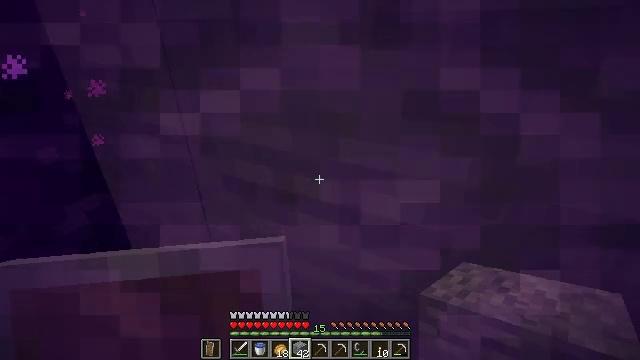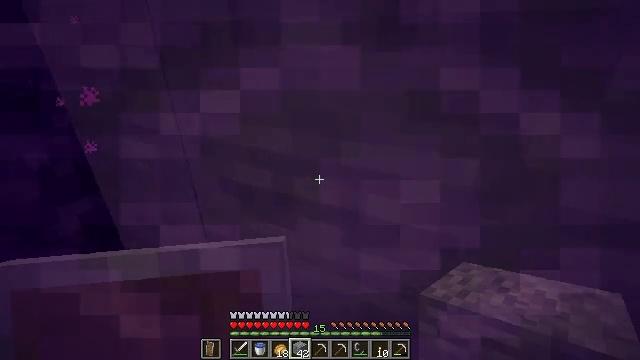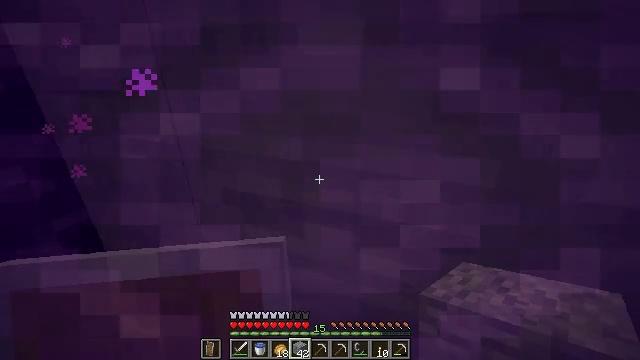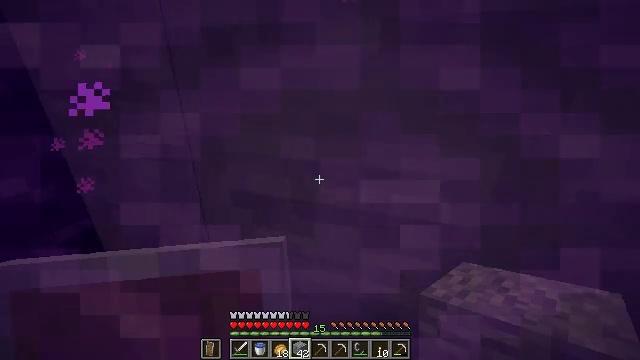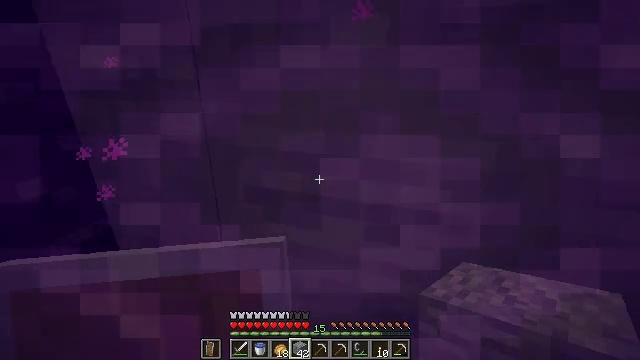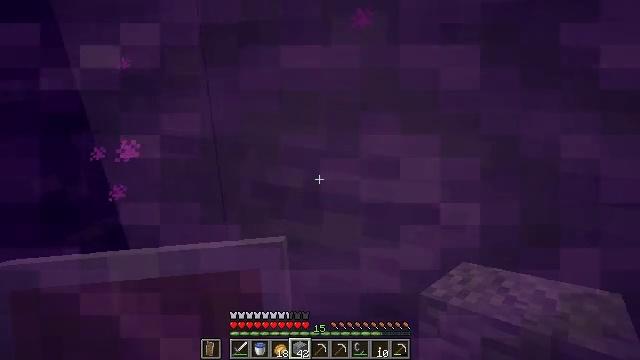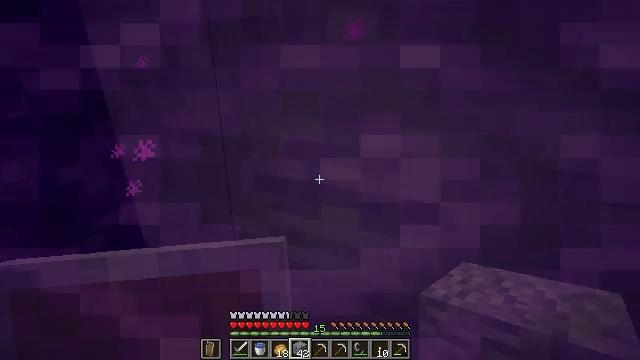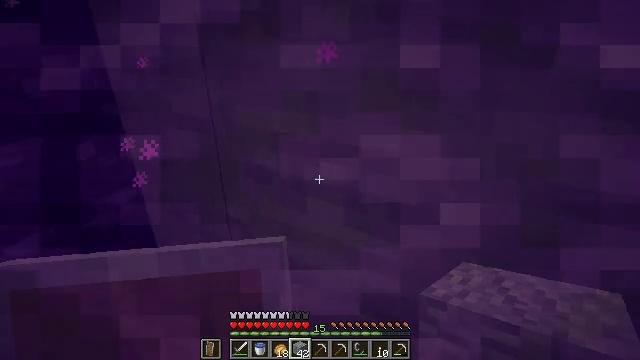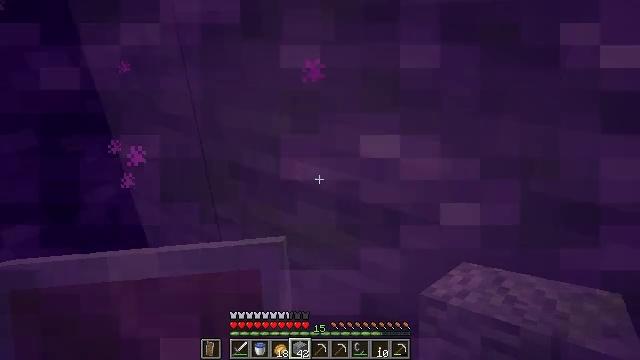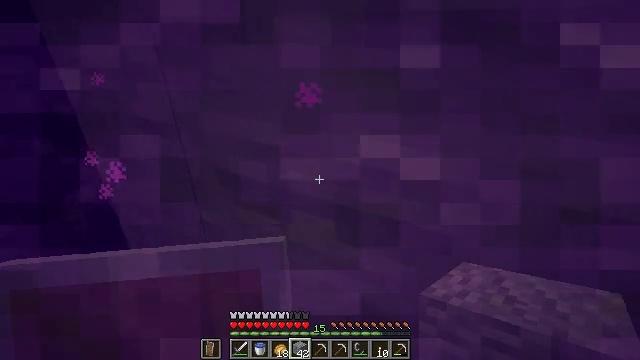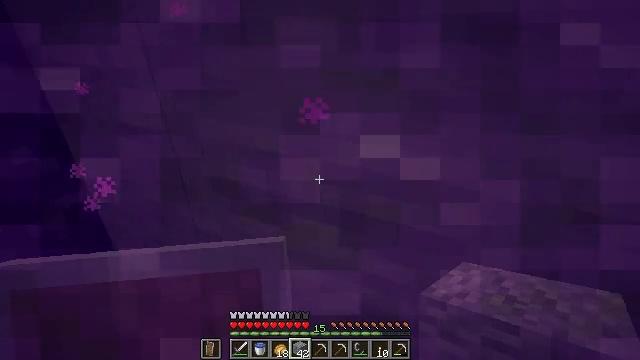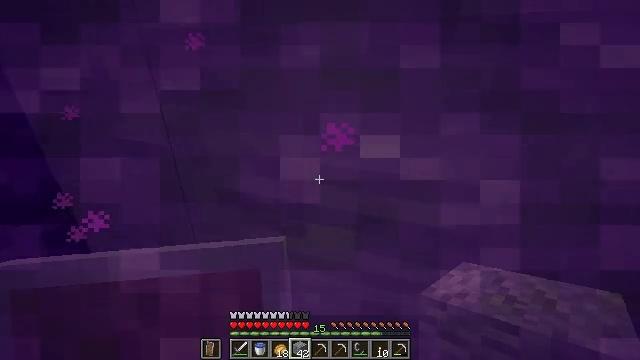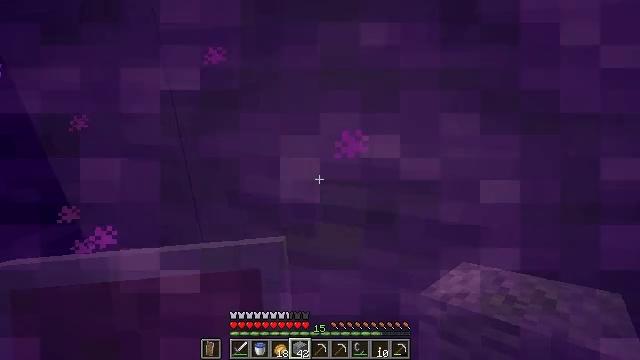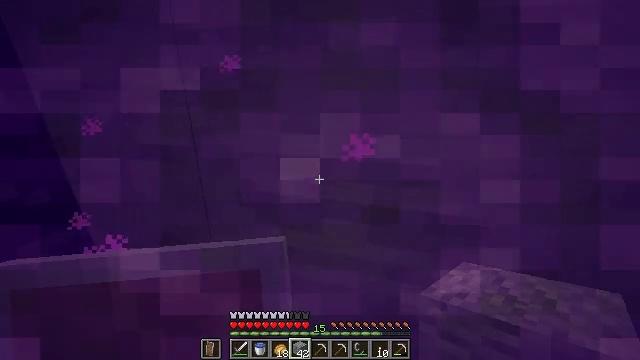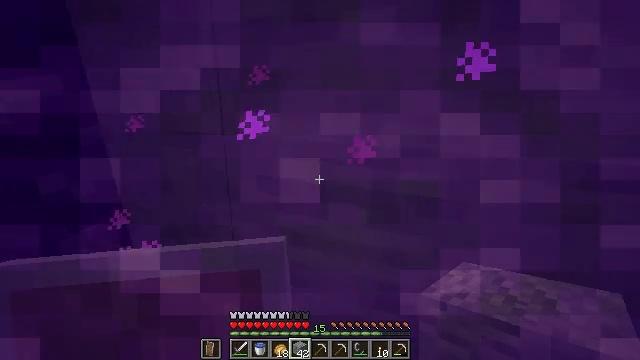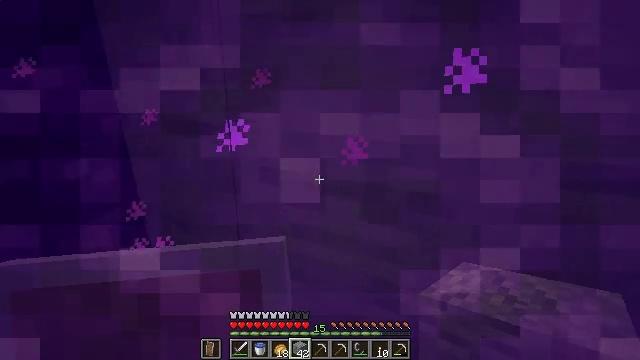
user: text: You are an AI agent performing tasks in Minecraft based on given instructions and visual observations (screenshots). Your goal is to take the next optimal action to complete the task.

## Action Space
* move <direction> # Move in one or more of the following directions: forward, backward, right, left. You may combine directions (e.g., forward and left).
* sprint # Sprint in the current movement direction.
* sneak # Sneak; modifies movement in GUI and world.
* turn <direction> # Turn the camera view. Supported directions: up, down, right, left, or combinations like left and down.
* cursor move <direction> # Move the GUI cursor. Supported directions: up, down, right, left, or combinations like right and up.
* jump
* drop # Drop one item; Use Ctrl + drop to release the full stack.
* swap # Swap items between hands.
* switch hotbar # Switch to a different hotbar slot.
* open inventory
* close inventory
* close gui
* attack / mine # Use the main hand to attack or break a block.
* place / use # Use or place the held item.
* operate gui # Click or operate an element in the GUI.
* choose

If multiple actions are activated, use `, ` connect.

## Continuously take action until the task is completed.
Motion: motion action
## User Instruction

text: Clear the area by removing soul fire.
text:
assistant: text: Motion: no_op
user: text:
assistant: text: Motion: no_op
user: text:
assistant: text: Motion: no_op
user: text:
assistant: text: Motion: no_op
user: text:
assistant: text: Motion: no_op
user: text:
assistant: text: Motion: no_op
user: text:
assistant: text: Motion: no_op
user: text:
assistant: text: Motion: no_op
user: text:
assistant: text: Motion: no_op
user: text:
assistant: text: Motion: no_op
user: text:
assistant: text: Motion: no_op
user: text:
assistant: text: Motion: no_op
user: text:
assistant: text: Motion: no_op
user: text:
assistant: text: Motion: no_op
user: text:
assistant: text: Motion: no_op
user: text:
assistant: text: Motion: no_op
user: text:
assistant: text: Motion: no_op
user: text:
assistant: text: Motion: no_op
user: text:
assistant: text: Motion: no_op
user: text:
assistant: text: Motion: no_op
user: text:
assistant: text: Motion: no_op
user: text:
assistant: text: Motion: no_op
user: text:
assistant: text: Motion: no_op
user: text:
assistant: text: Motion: no_op
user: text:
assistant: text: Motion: no_op
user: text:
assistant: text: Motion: no_op
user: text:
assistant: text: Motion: no_op
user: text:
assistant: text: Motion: no_op
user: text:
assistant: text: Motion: no_op
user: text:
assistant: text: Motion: no_op